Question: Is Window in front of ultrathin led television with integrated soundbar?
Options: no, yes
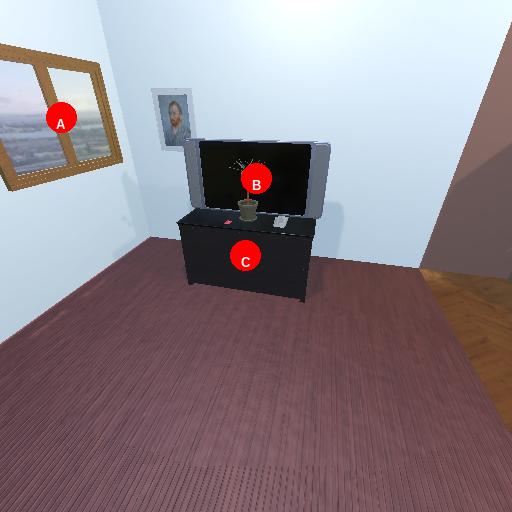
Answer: no